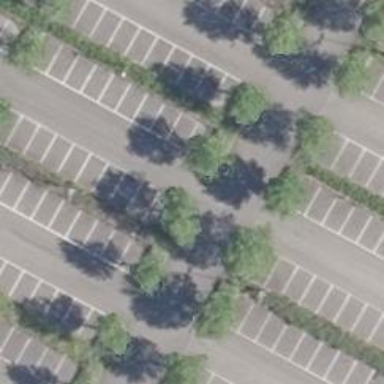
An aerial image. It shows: Parking aisle designated as service road.